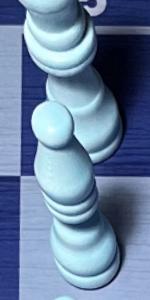
Label: Bishop_White